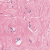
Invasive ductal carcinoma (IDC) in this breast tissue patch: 0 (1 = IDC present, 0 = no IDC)